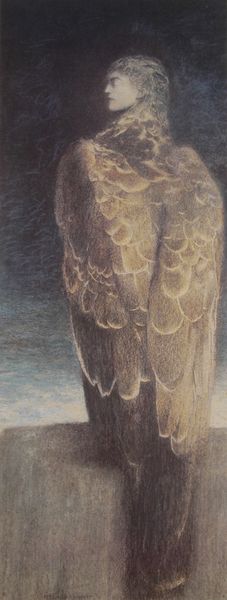
Titel: Sleeping Medusa
Künstler: Fernand Khnopff
Standort: Lausanne
Institution: (Privatbesitz)
Schlagwörter: adler, berg, blau, dunkel, falke, feder, felsen, flügel, gemälde, himmel, kopf, mann, vogel, weiß, ocker, sitzen, abend, braun, frau, grau, hintergrund, kleid, licht, nacht, profil, rücken, schwarz, symbol, tisch, türkis, blick, tier, tuch, beige, hochformat, malerei, symbolismus, blass, falten, federn, gefieder, gesicht, mensch, sehen, stehen, stein, taube, tod, blicken, hals, portrait, schauen, tischtuch, öl, horizont, brüstung, figur, gold, haare, mantel, sitzend, stehend, locken, ohren, fliegen, engel, schwanz, rückenansicht, düster, fels, mauer, romantik, jugendstil, stuck, klinger, warten, klimt, rückenfigur, traum, sims, geflügel, federkleid, zeus, mystisch, böcklin, mischwesen, mythologisch, wesen, fabelwesen, greif, habicht, schwingen, jupiter, geflügelt, chimäre, minerva, khnopff, franz von stuck, sphinx, gespenstisch, vogelmensch, füssli, redon, ikarus, schwanzfedern, frauenkopf, menschenkopf, odilon, fernand, fernand khnopff, opf, abwarten, greiff, falkenmensch, hocheckig, knoph, symbolisten, 19.jh, taum, hals#, podest#, kopfpopdest, frau in federkleid